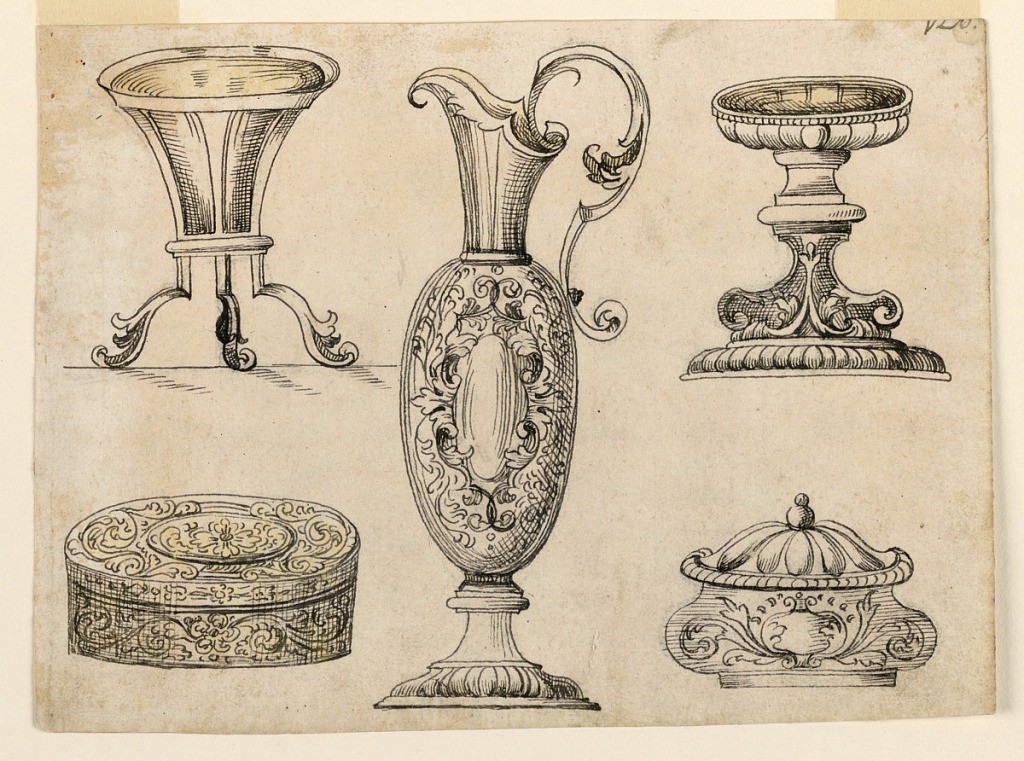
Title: Picture inventory with 5 table pieces
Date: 1650
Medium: Pen, ink, yellow watercolor wash on paper
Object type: Drawing
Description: Two salt cellars and two boxes flank a pitcher. Fragment of a page number, right top corner.